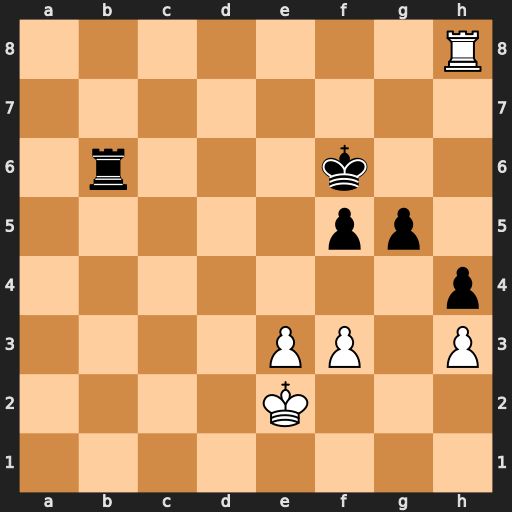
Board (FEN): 7R/8/1r3k2/5pp1/7p/4PP1P/4K3/8
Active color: w
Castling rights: -
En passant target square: -
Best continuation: Rh6+ Ke7 Rxb6